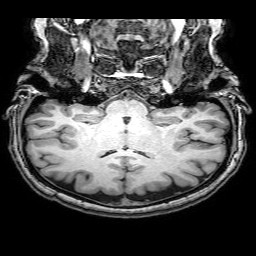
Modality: T1w
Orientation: sagittal
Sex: female
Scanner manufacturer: philips
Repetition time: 0.00809 s
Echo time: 0.0037 s